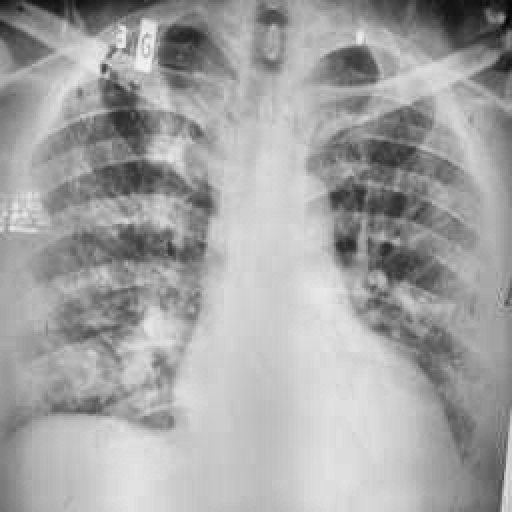
Finding: TUBERCULOSIS